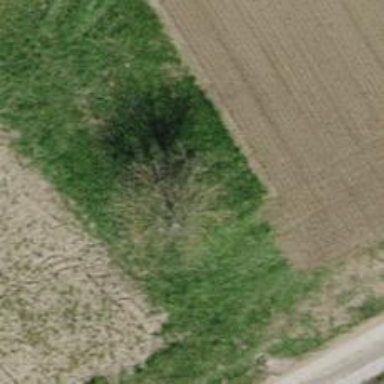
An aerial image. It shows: Deciduous broadleaved tree.